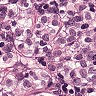
Metastatic tissue present: yes